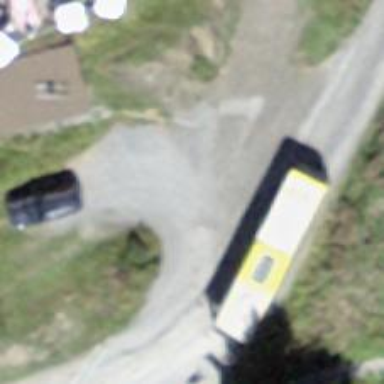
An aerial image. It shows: Bus stop with stop position for public transport.